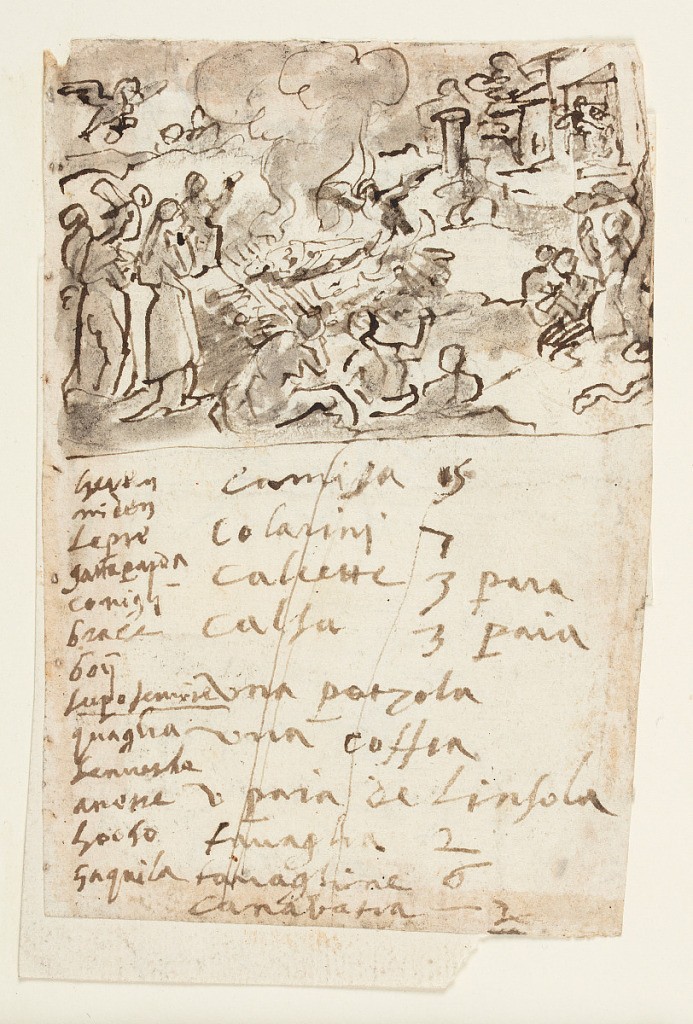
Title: Death of the Woman of Sestos [above]; Inscription [below]
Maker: Jan van der Straet, called Stradanus, Flemish, 1523–1605
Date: ca. 1580 – 1605
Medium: Recto: pen and brown ink, brush and black wash over black chalk on laid paper Verso: black chalk on laid paper
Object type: Drawing
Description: Recto, above: In the center of the composition, the body of the Woman of
Sestos is burned on a pyre. Seated and standing mourners surround her. An eagle that has been reared by the dead woman throws itself on her funeral pyre and is consumed by the flames along with her body.

Recto, below: Italian and Dutch inscriptions.

Verso: Faint sketch with kneeling figures surrounding a center element. This unidentified subject is possibly related to the recto.